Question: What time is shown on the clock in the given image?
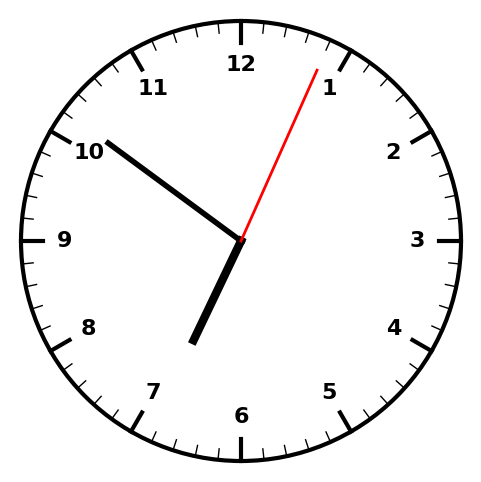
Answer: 06:51:04